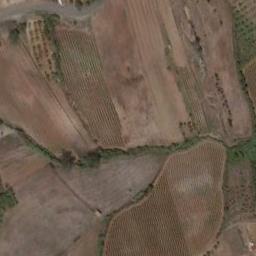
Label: terrace